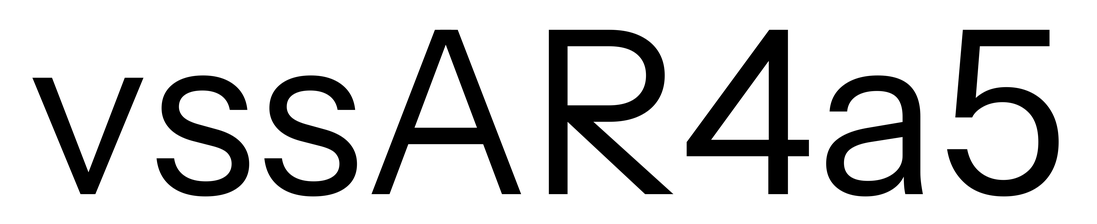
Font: InstrumentSans_Regular